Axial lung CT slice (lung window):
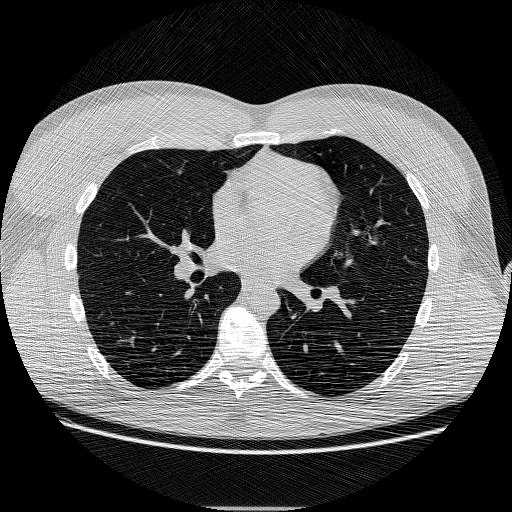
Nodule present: no